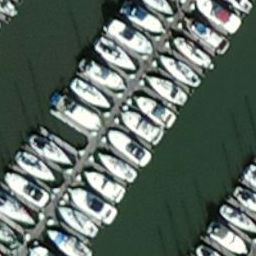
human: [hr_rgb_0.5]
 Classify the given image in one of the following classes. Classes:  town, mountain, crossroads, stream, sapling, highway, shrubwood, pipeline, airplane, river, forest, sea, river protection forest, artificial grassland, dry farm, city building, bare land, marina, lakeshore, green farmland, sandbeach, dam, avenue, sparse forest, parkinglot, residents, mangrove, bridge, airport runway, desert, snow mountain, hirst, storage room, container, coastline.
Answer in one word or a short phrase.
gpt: marina